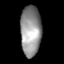
Tissue: lung
Cell type: Fibroblasts
Senescence score: 0.6246
Nuclear area (px): 1012
Mean DAPI intensity: 148.396